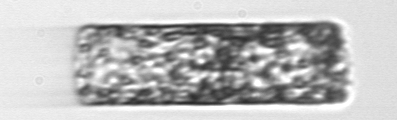
Label: Guinardia_flaccida